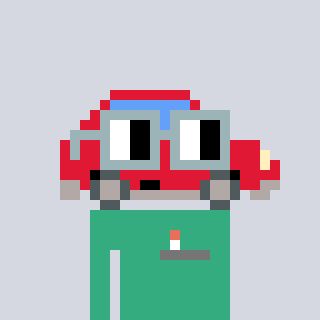
a pixel art character with square dark gray glasses, a car-shaped head and a teal-colored body on a cool background